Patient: sex M, age 53
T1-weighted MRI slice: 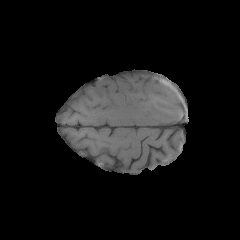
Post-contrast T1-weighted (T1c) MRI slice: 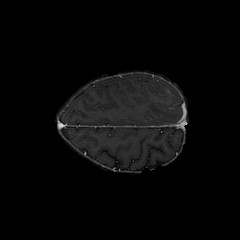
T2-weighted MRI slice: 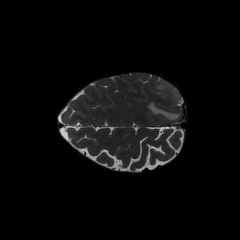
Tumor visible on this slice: yes
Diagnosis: Glioblastoma, IDH-wildtype
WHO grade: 4